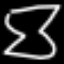
Label: hourglass